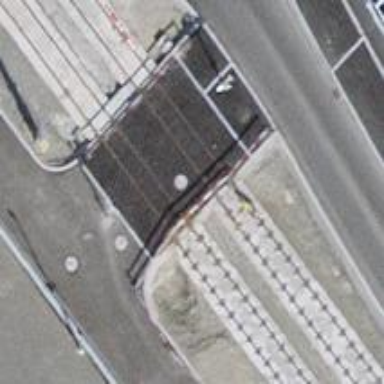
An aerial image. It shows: Tram crossing on the railway.